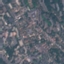
Label: Residential